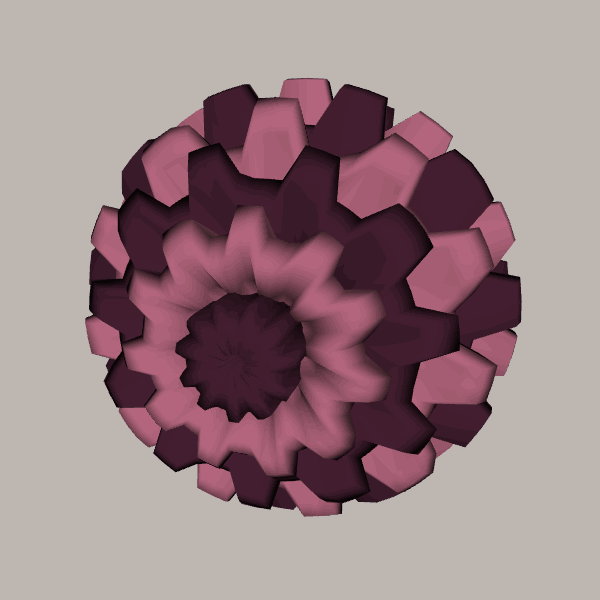
Background: light